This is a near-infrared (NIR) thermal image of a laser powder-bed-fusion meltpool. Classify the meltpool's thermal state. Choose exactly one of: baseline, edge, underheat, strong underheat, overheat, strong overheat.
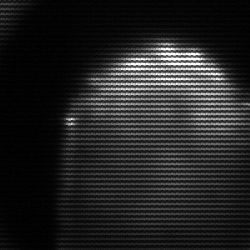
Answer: strong underheat